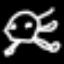
Label: frog